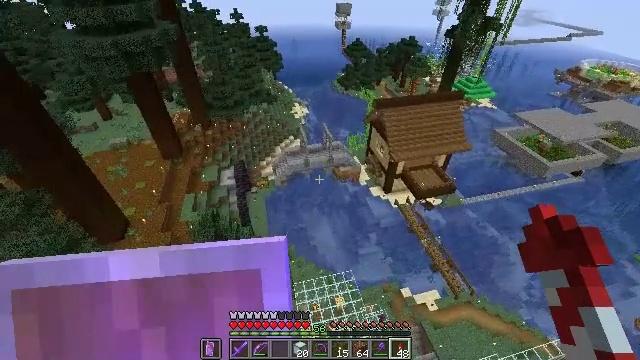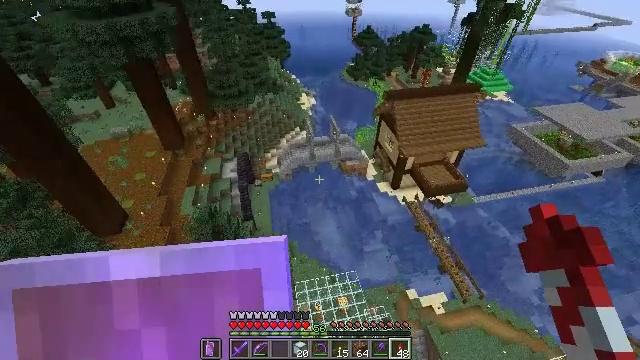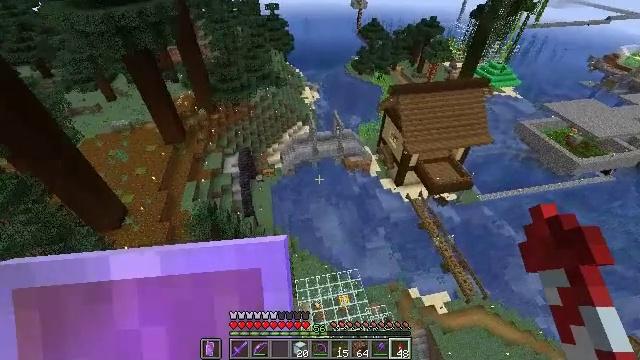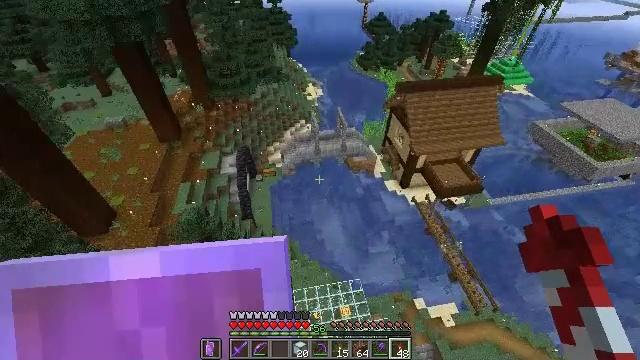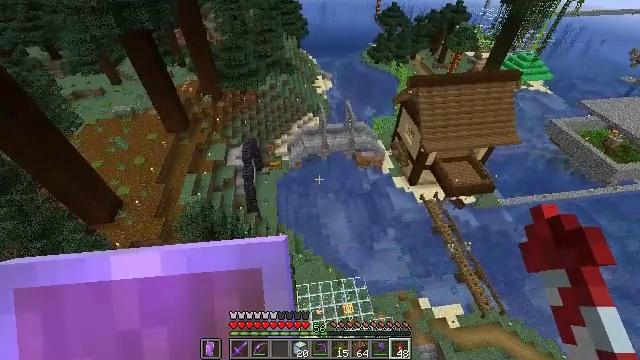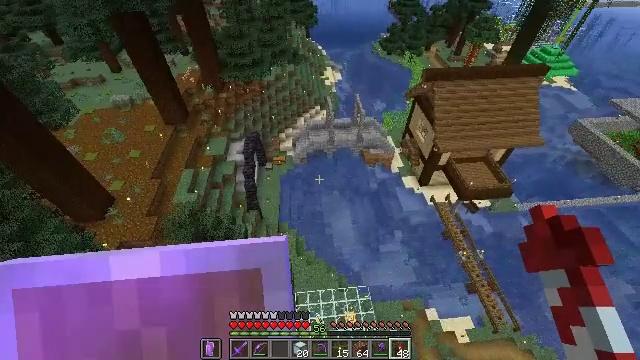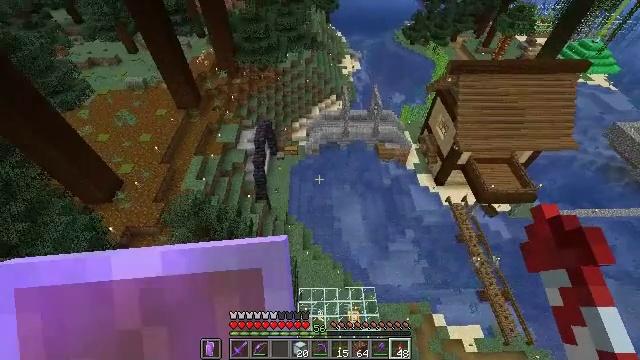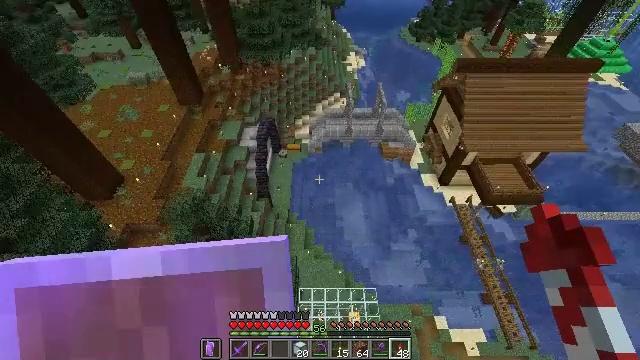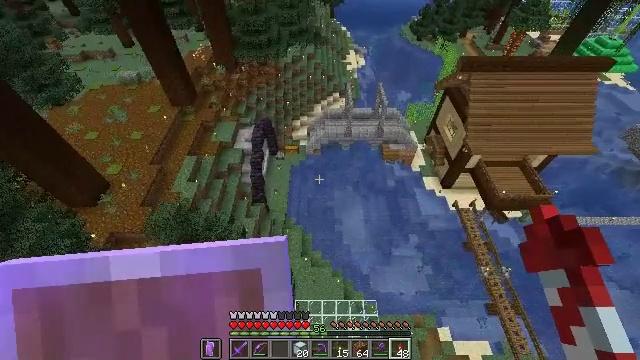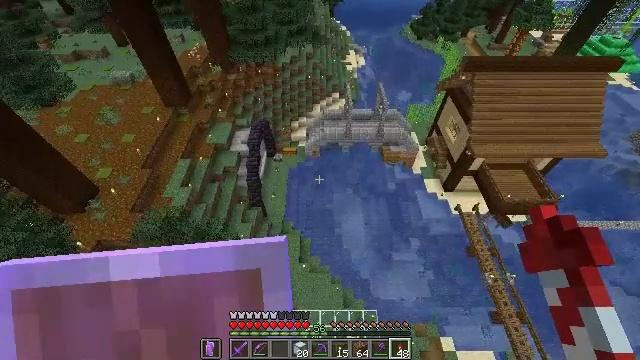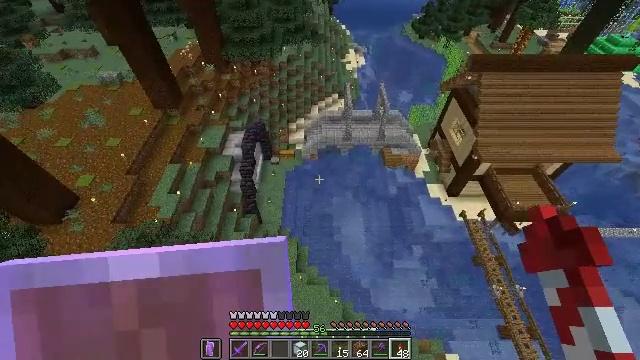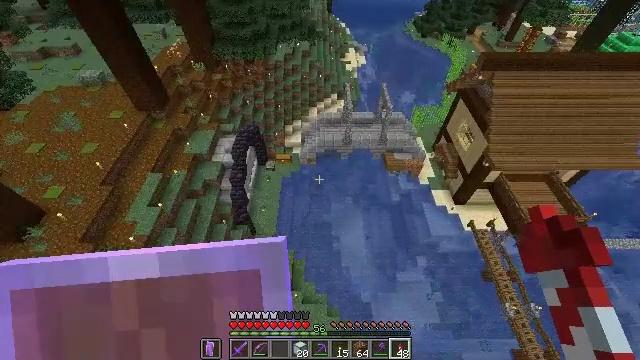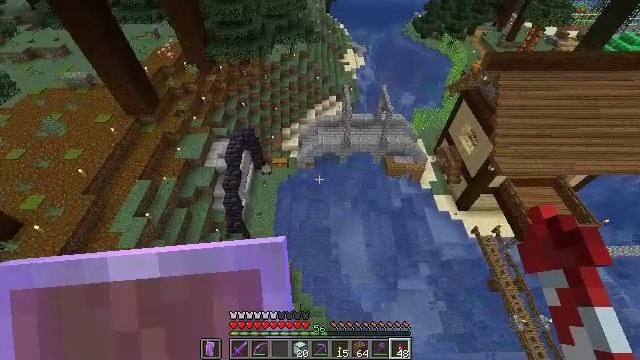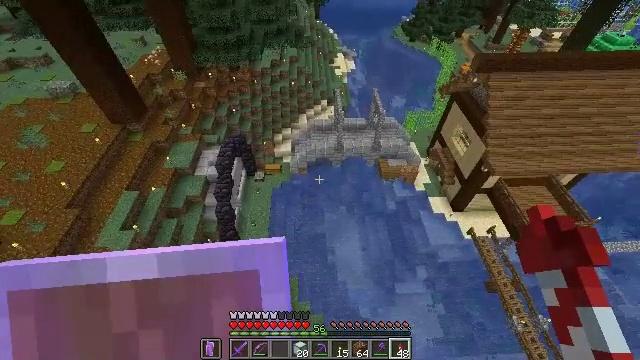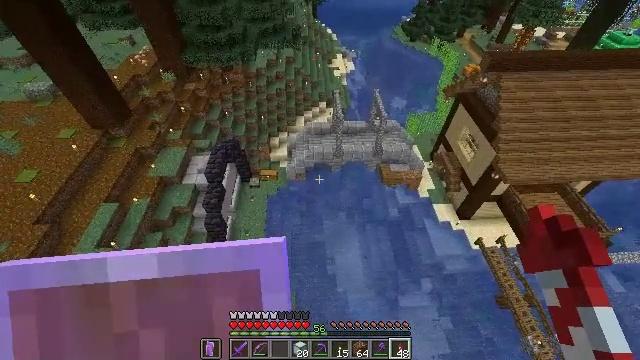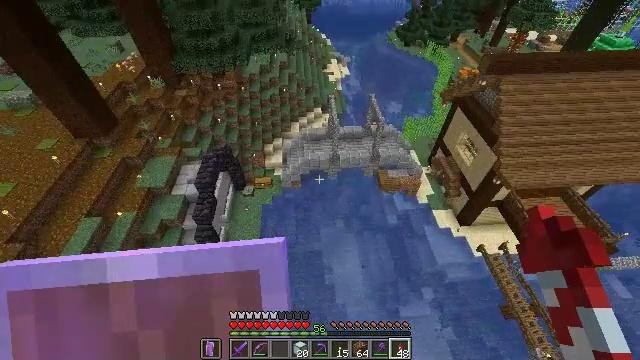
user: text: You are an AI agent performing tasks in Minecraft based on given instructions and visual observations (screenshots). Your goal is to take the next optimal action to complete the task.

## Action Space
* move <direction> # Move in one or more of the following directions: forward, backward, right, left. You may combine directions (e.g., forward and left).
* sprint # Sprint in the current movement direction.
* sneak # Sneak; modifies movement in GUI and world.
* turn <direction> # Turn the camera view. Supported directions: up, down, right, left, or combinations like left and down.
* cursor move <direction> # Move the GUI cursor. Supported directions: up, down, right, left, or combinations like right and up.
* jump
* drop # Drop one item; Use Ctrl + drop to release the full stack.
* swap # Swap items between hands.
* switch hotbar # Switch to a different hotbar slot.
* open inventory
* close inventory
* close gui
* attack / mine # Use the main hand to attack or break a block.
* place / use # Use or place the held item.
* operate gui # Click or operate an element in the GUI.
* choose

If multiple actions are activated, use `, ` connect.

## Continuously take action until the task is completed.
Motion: motion action
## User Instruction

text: Collect the cactus block.
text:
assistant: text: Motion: turn left and down
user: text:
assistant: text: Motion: turn down
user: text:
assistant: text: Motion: turn left
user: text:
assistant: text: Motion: turn left and down
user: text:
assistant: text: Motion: turn left and down
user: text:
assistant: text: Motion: turn left and down
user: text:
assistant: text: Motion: turn left
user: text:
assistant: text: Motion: no_op
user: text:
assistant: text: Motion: no_op
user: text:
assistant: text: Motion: no_op
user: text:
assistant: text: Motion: no_op
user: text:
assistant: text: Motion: no_op
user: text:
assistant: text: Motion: turn right
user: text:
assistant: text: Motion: no_op
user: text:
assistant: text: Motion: turn right and up
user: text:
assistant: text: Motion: turn right and up
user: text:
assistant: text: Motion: turn right and up
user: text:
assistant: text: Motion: turn right and up
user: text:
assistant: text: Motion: turn right and up
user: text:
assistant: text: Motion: turn right and up
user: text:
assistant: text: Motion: no_op
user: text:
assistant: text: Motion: no_op
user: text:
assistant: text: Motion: no_op
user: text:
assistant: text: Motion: no_op
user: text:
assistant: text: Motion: turn right
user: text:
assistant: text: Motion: no_op
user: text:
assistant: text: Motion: no_op
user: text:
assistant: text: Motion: turn right
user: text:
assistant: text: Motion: turn right
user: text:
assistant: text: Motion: turn right and down